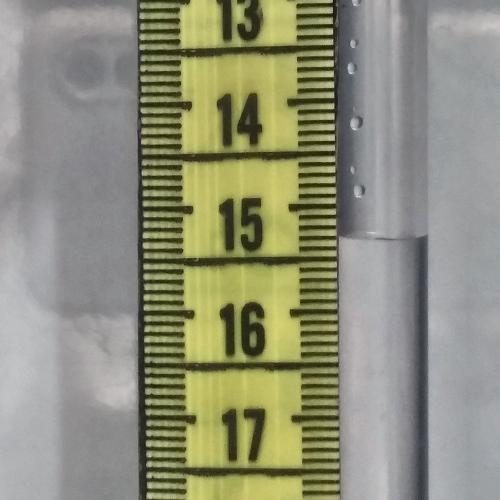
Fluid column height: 15.3 cm